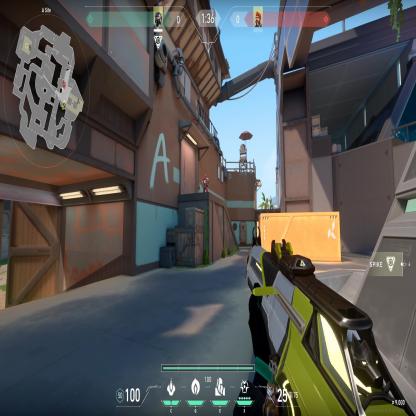
Label: enemy